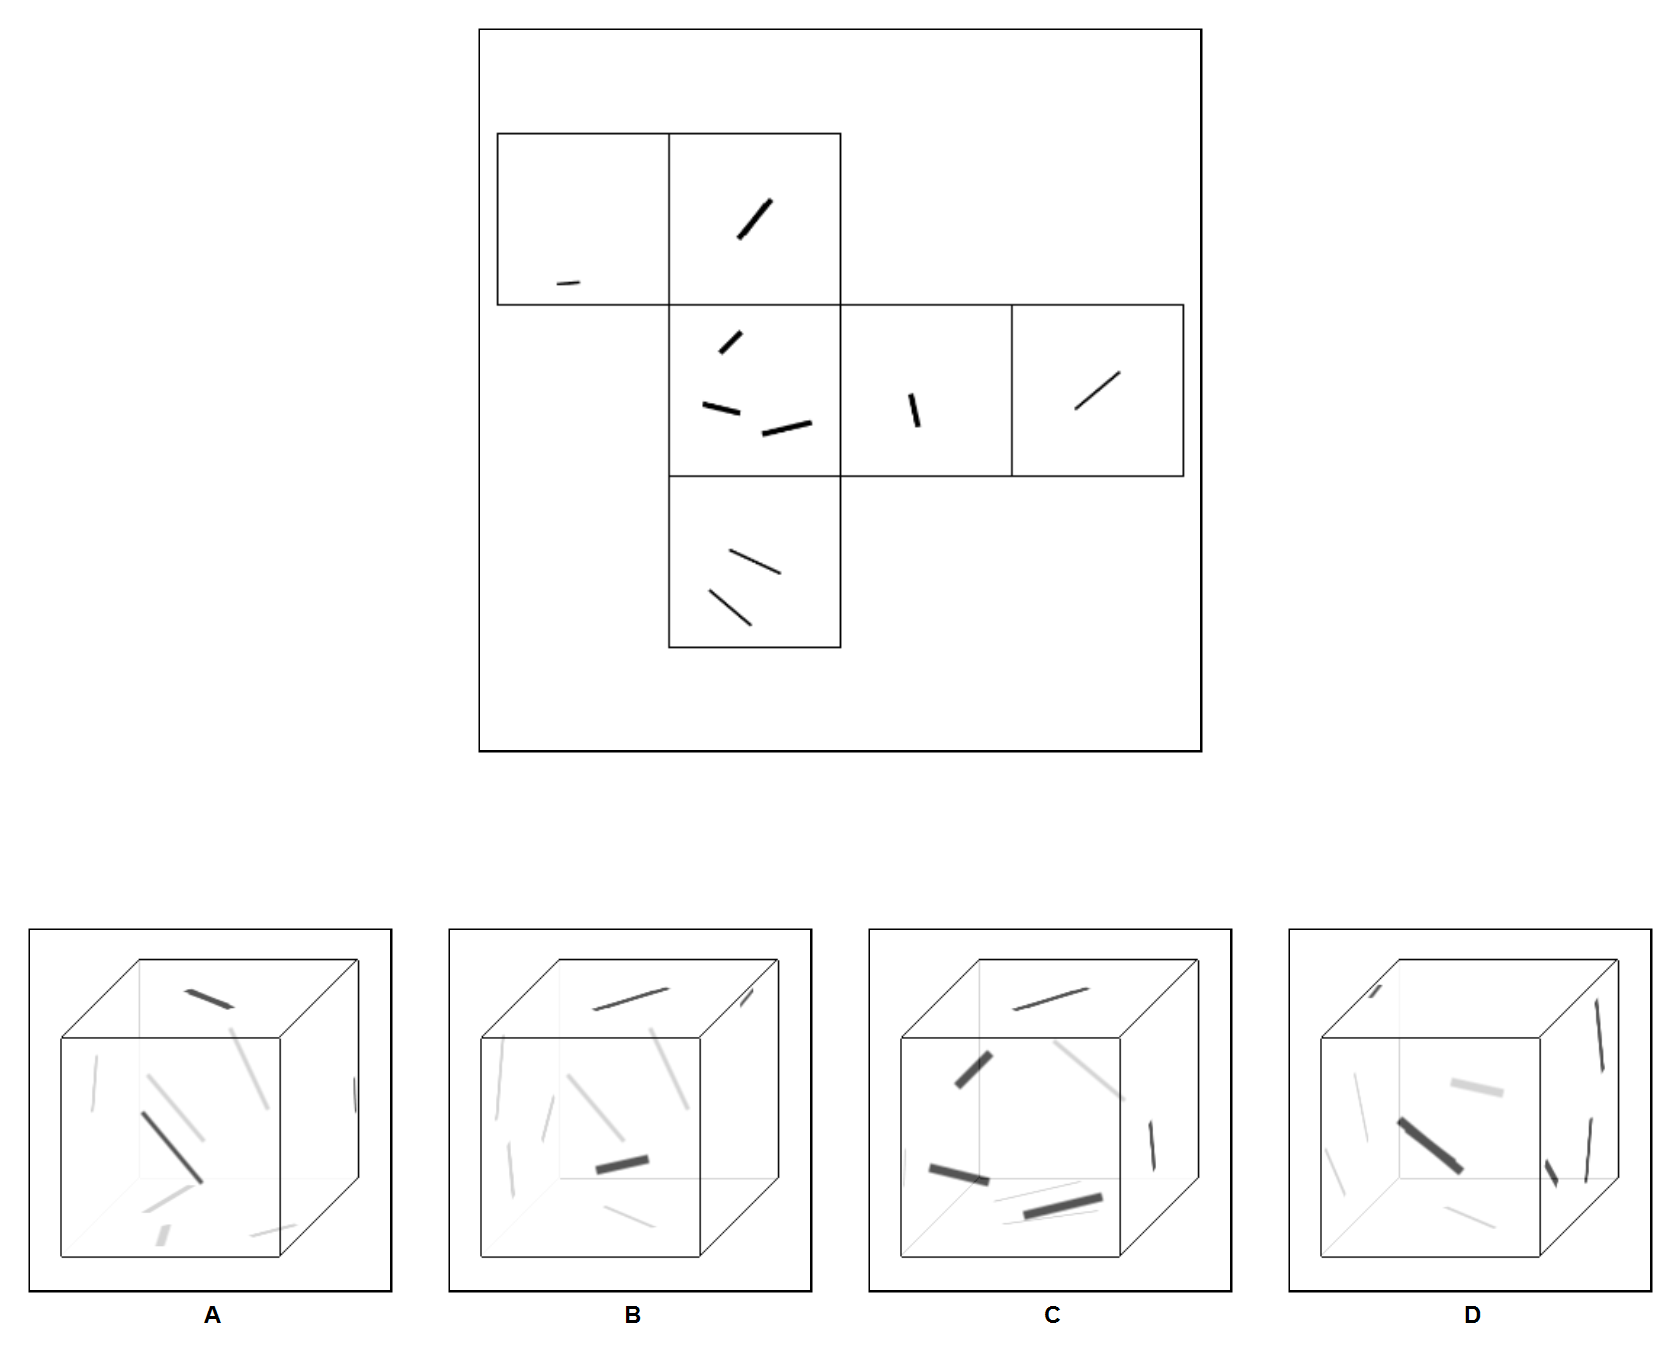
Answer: C